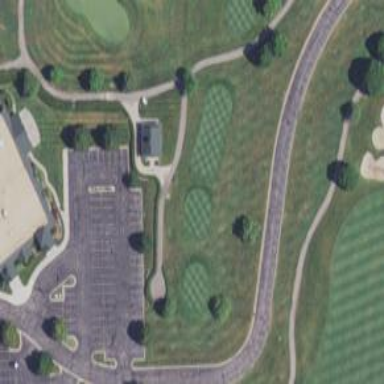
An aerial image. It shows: Service road designated as golf cart path.